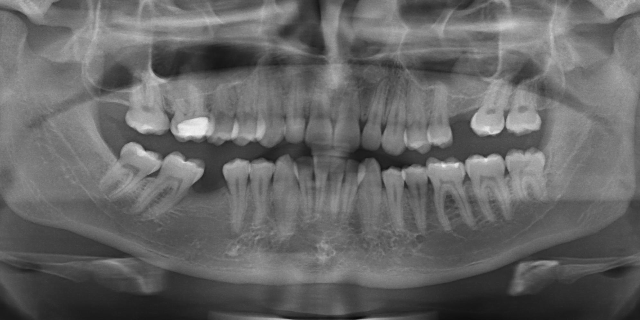
adult